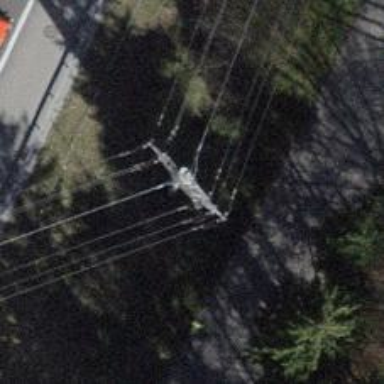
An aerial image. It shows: Concrete power pole.